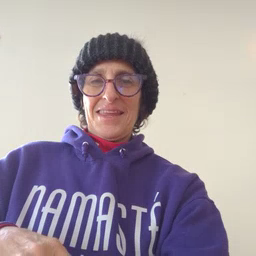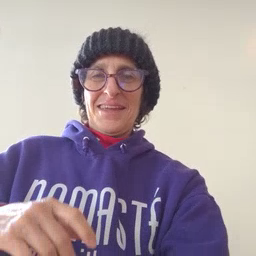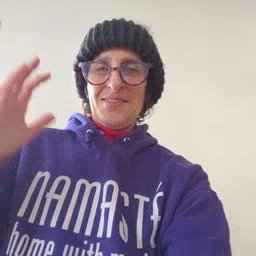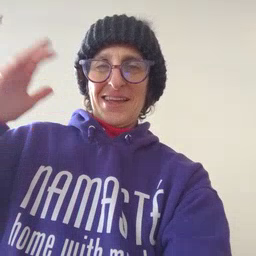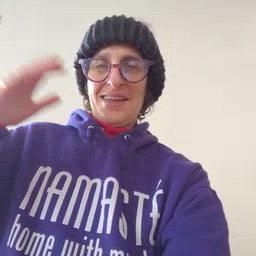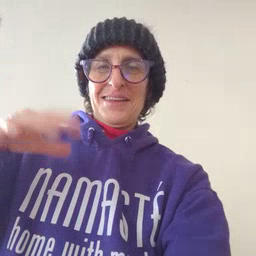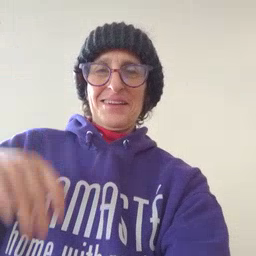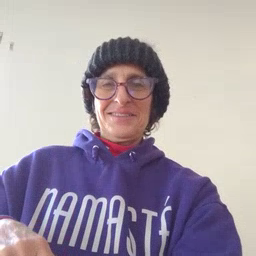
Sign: rain